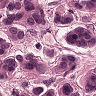
Metastatic tissue present: yes